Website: home-depot
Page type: customer-info-address
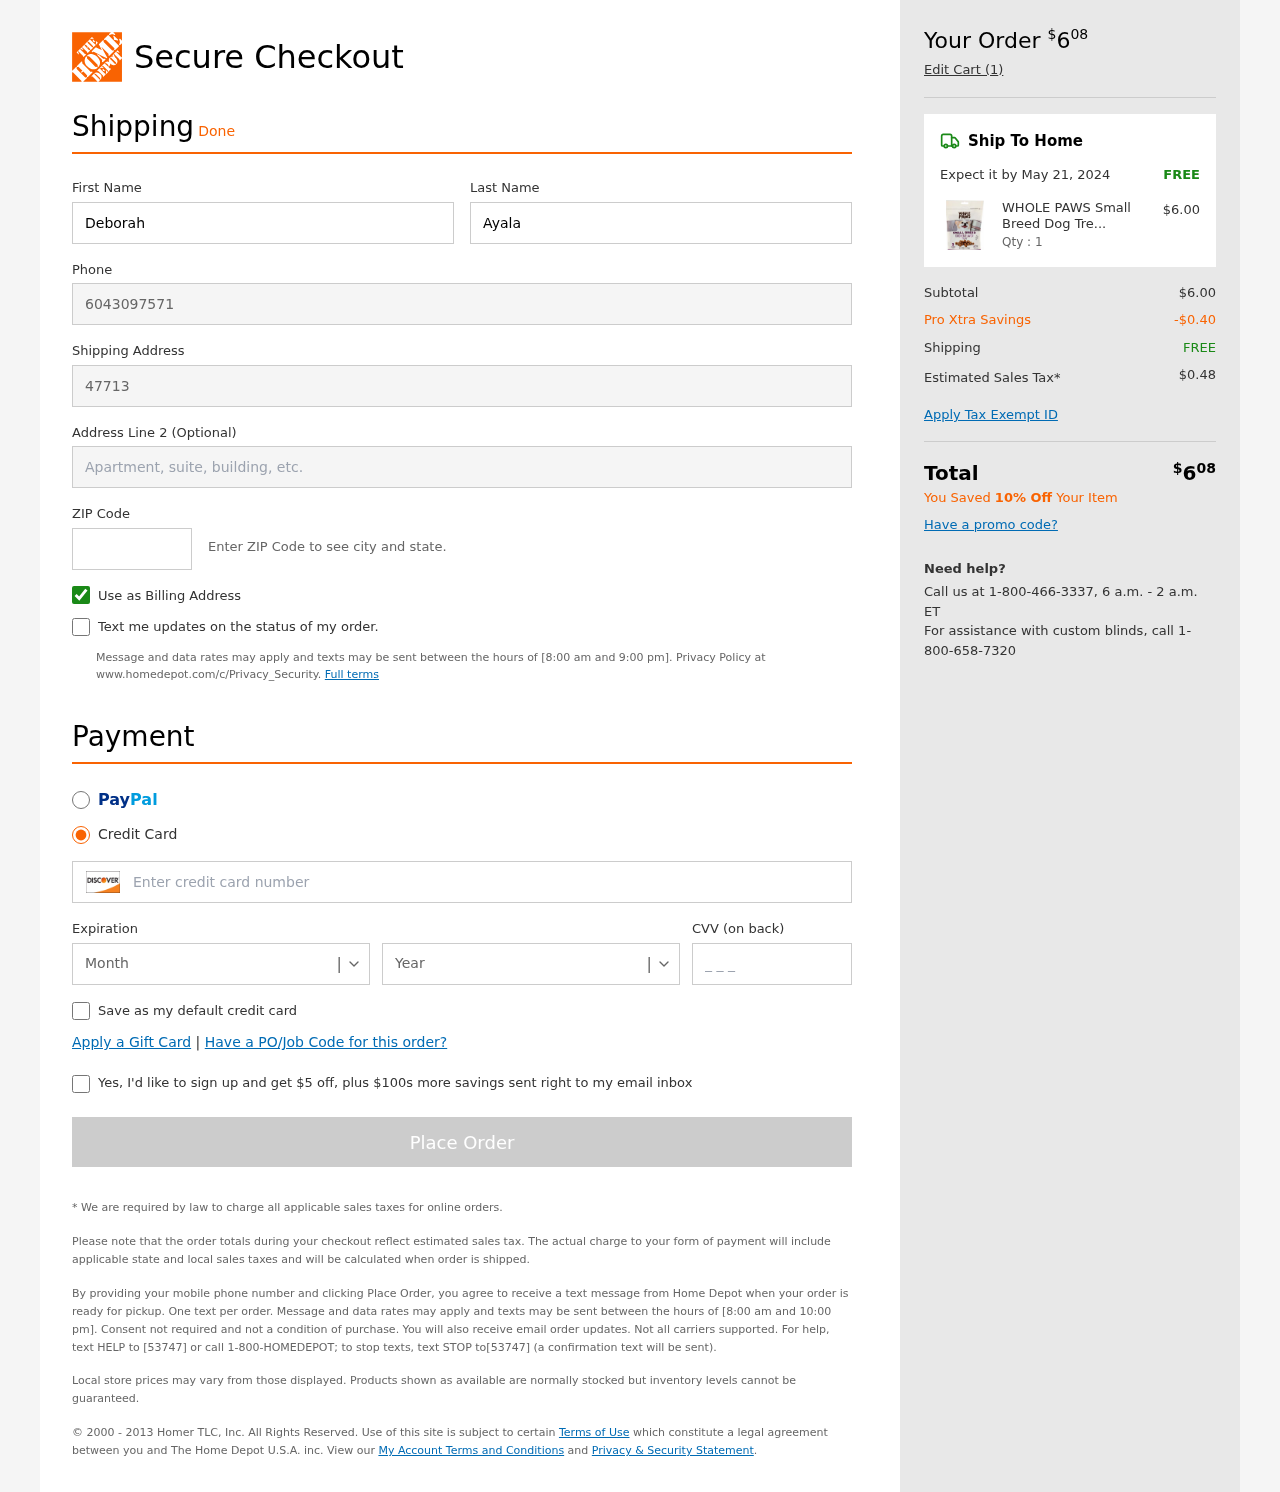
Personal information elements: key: PII_CARD_CVV
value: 209
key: PII_CARD_EXPIRY_MONTH
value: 02
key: PII_CARD_EXPIRY_YEAR
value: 26
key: PII_CARD_NUMBER
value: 6011 6749 5779 9998
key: PII_FIRSTNAME
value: Deborah
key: PII_LASTNAME
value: Ayala
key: PII_PHONE
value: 6043097571
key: PII_POSTCODE
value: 27043
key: PII_STREET
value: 47713 Alexandra Highway
Product elements: key: PRODUCT1_NAME
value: WHOLE PAWS Small Breed Dog Treat, 6 OZ
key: PRODUCT1_PRICE
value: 6
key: PRODUCT1_QUANTITY
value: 1
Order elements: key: ORDER_TOTAL
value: $608
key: ORDER_NUM_ITEMS
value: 1
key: ORDER_DELIVERY_DATE
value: May 21, 2024
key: ORDER_SHIPPING_COST
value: FREE
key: ORDER_SUBTOTAL
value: $6.00
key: ORDER_DISCOUNT
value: -$0.40
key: ORDER_SHIPPING_COST2
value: FREE
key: ORDER_TAX
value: $0.48
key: ORDER_TOTAL2
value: $608
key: ORDER_SAVINGS_MESSAGE
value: You Saved 10% Off Your Item